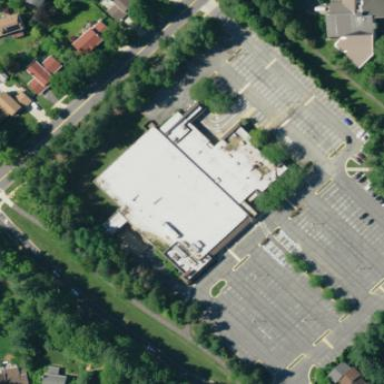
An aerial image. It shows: Retail building.